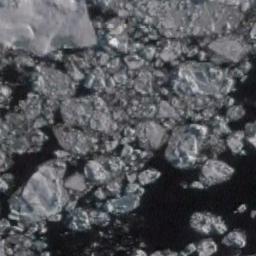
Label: sea_ice